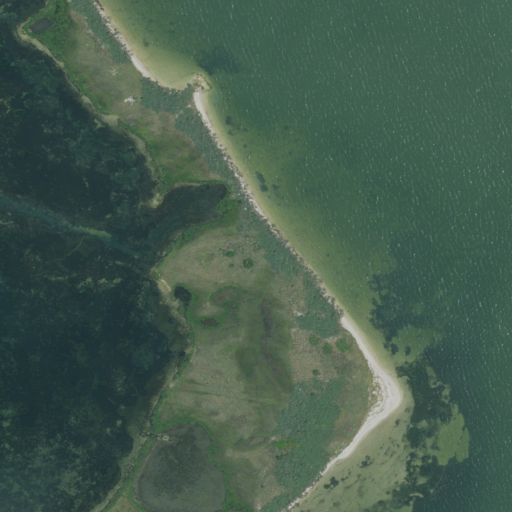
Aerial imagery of island in Texas named Ransom Island containing open water, herbaceous wetlands, and barren land